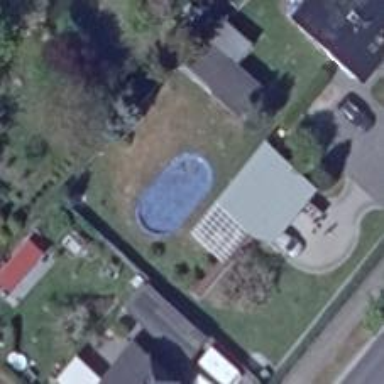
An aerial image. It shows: Swimming pool located in leisure land.